Question: I'm trying to set the max width of a '<p>' tag to the width of a sibling '<p>' tag.
Here's the relevant code:
'''
<div>
<p>
<h2 id="annotation_preview_title"> <%= t('marker.annotation.preview_title') %></h2>
</p>
<p id="annotation_preview" style="word-wrap: break-word;"></p>
</div>
'''
I'm using jquery to populate the content of 'annotation_preview' and I would like it's width to not exceed the width of the '<p>' tag surrounding 'annotation_preview_title'.
Here's an image of the problem I'm trying to solve:

I'd like to get the 'annotation_preview' to wrap once it reaches the width of 'annotation_preview_title'. I've tried using css as found <URL> and tried playing with jQuery doing something to the effect of:
'''
var previewParagraph = document.getElementById("annotation_preview");
var title = document.getElementById("annotation_preview_title");
previewParagraph.maxWidth = title.width;
'''
Neither of which worked. I'm open to any and all solutions (pure JS, pure CSS, mix, whatever).
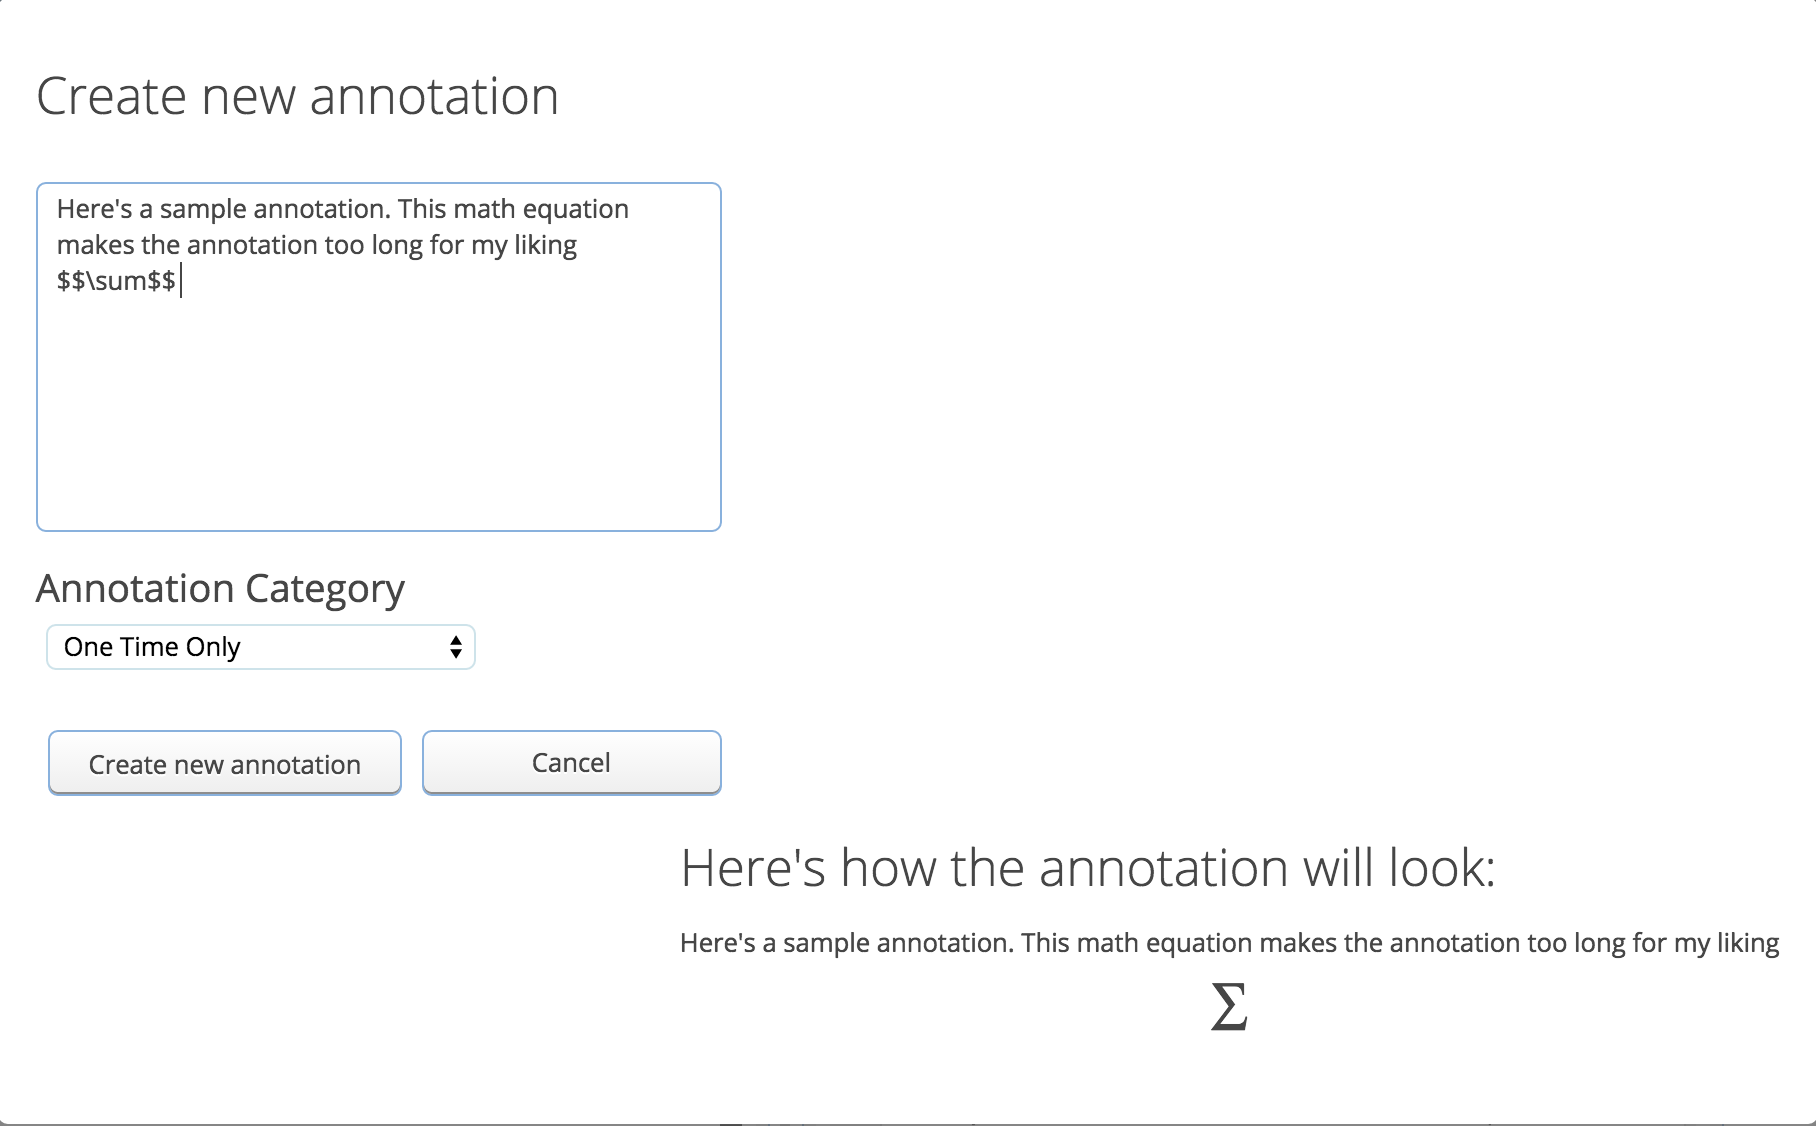
Answer: Since you're already using jQuery:
'''
$("#annotation_preview").css("max-width", $("#annotation_preview_title").width());
'''
I haven't tested it, but something along these lines should do the trick.